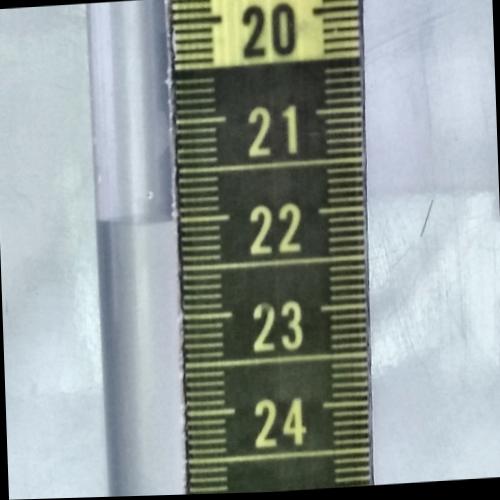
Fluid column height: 22.0 cm